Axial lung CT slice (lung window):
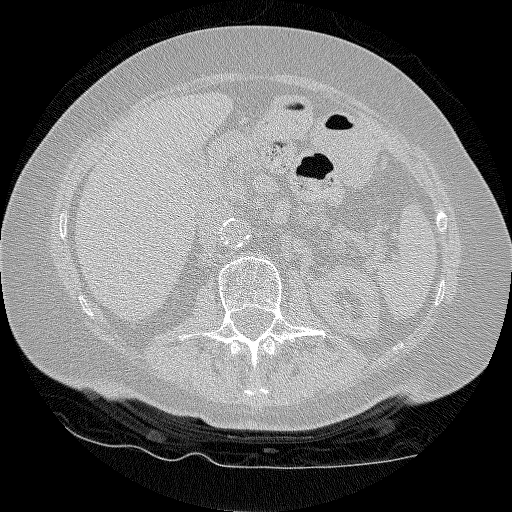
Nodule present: no